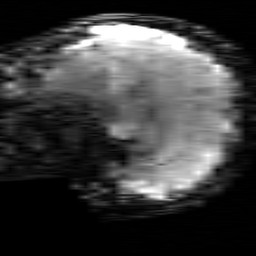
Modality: T2starw
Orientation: sagittal
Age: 21
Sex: female
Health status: healthy
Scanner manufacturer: siemens
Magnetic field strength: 3 T
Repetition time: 0.7 s
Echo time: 0.02 s